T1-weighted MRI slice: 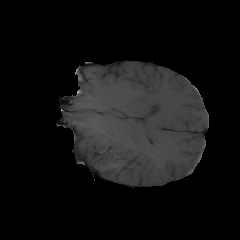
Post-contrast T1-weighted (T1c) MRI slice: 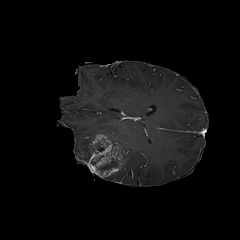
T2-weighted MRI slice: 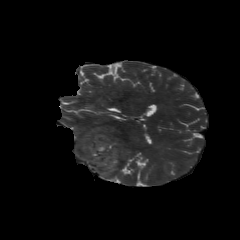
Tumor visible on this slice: yes